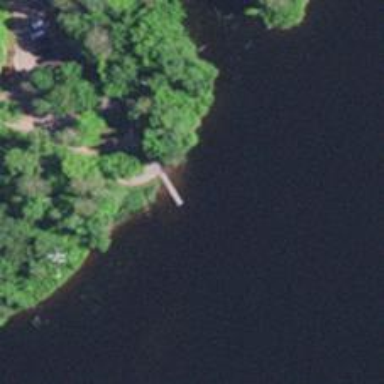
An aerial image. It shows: Slipway on leisure land.